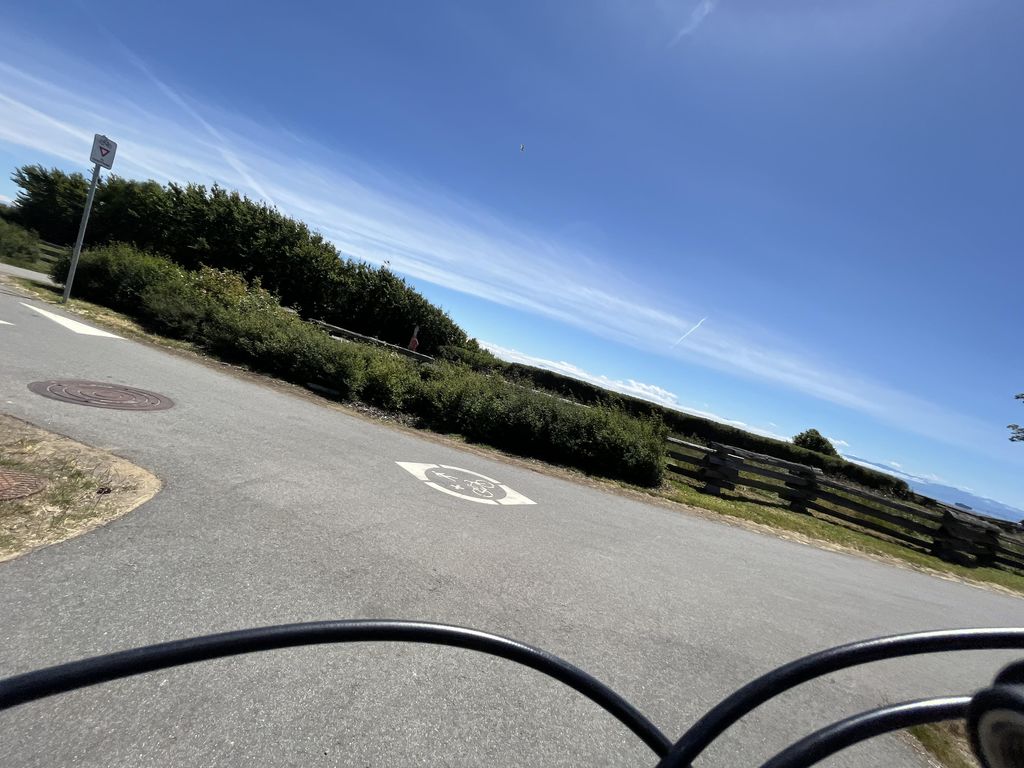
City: victoria